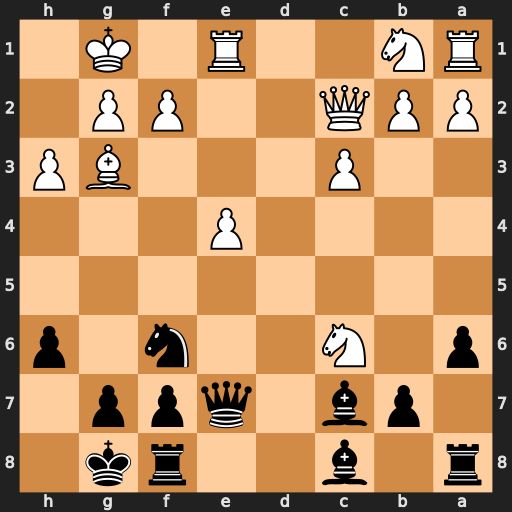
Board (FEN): r1b2rk1/1pb1qpp1/p1N2n1p/8/4P3/2P3BP/PPQ2PP1/RN2R1K1
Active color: b
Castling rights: -
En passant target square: -
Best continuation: bxc6 Bxc7 Qxc7